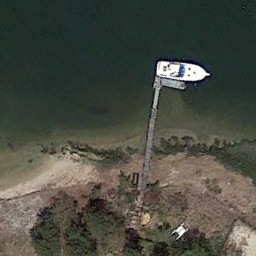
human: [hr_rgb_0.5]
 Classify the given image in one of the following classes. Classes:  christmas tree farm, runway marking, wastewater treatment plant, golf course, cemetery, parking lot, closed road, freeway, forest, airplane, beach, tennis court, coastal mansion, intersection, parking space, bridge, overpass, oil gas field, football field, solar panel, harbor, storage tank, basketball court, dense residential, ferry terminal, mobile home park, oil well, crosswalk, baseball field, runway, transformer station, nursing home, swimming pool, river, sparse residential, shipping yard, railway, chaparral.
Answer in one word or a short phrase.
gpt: ferry terminal